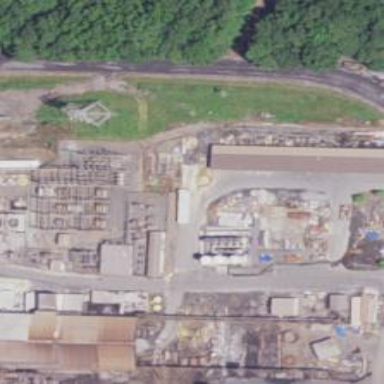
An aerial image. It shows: Industrial power substation surrounded by fence.